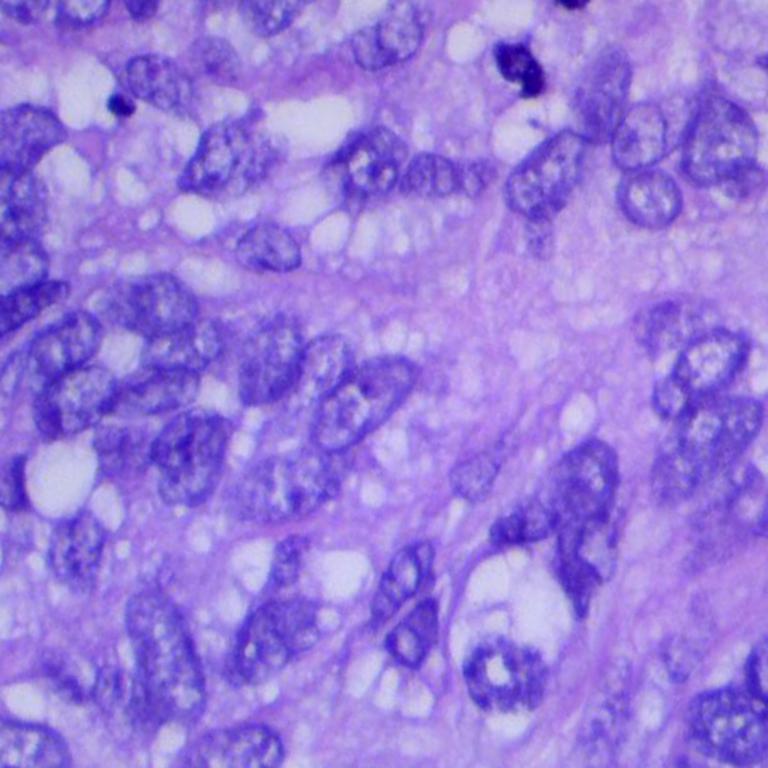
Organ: lung
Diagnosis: squamous carcinomas